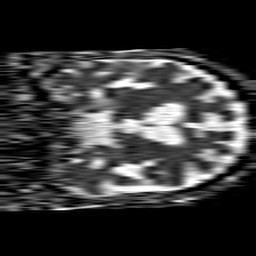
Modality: ADC
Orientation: coronal
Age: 74
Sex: male
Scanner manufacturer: philips
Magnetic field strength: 1.5 T
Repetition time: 4.6 s
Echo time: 0.08517 s